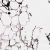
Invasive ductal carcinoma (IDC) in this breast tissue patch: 0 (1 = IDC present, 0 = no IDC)